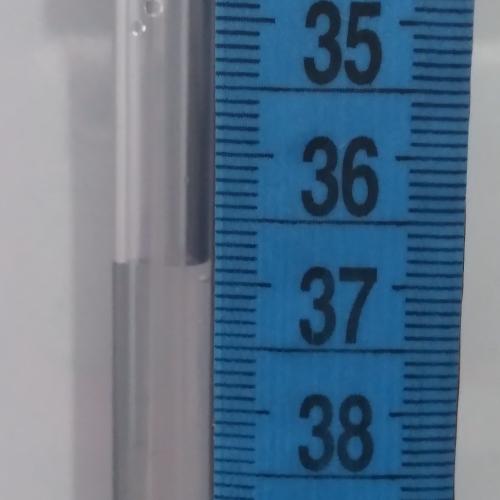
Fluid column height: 36.8 cm